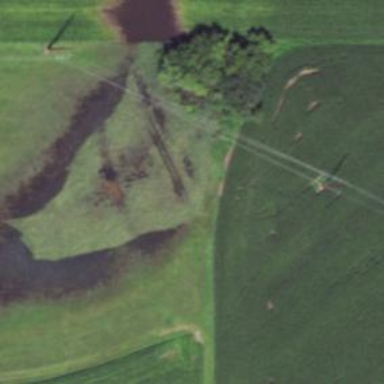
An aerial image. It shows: Wetland area characterized by wet meadow.